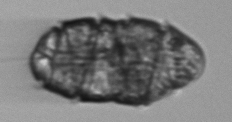
Label: Margalefidinium